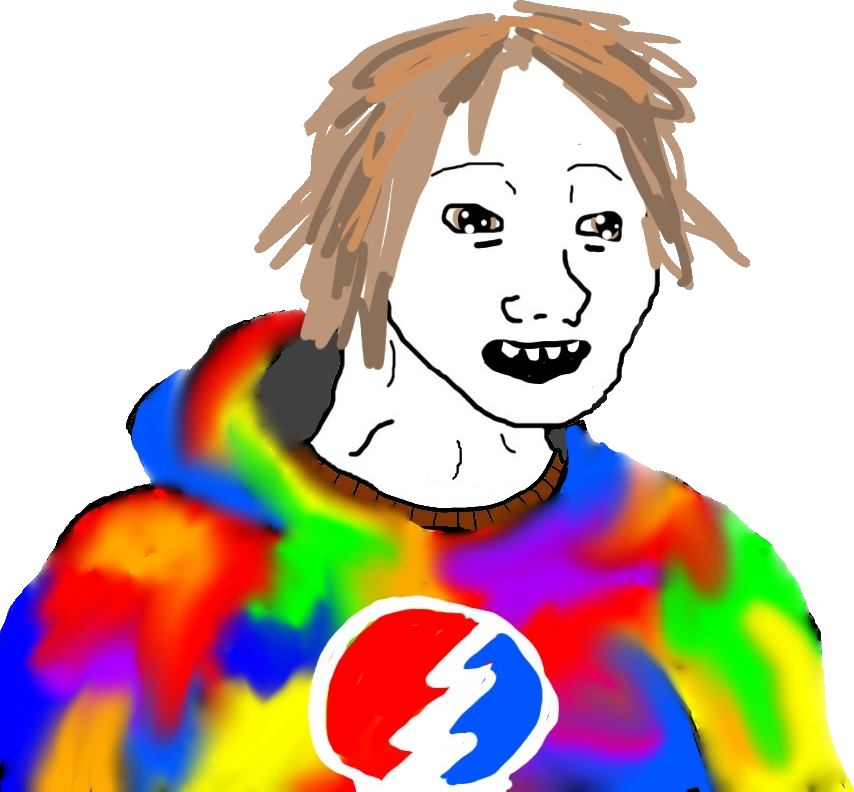
Label: 5_Bloomer